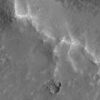
Label: not_dusty